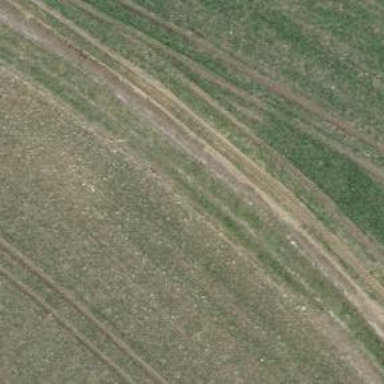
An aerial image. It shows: Compacted track road with grade3 tracktype.